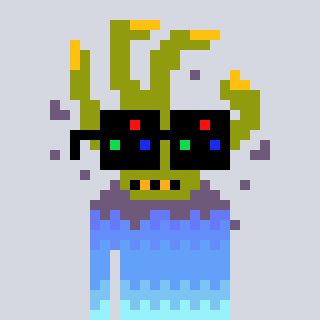
a pixel art character with square black sunglasses, a zombie-hand-shaped head and a magenta-colored body on a cool background